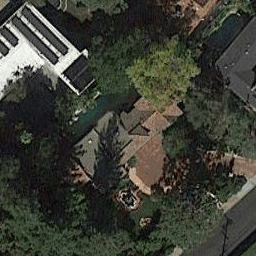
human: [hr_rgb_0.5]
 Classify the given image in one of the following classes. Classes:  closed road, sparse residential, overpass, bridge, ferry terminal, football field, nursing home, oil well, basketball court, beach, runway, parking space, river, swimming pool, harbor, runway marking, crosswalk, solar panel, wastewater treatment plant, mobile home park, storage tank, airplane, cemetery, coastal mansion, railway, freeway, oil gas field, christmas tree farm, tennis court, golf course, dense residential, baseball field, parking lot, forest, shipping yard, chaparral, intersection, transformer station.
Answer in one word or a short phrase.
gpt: sparse residential